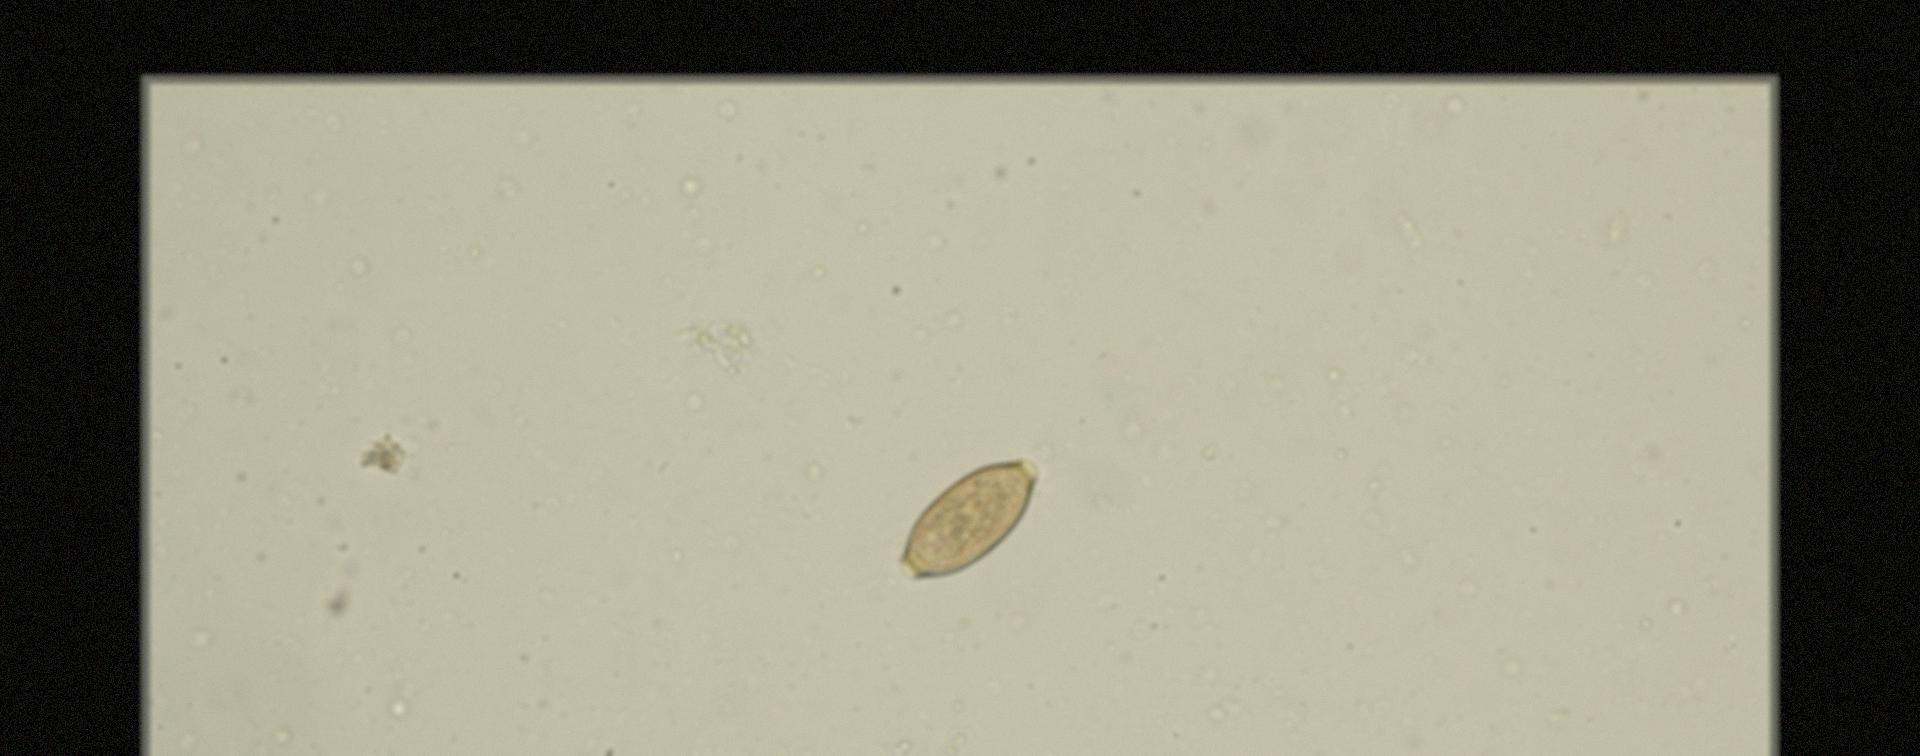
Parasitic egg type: Trichuris trichiura